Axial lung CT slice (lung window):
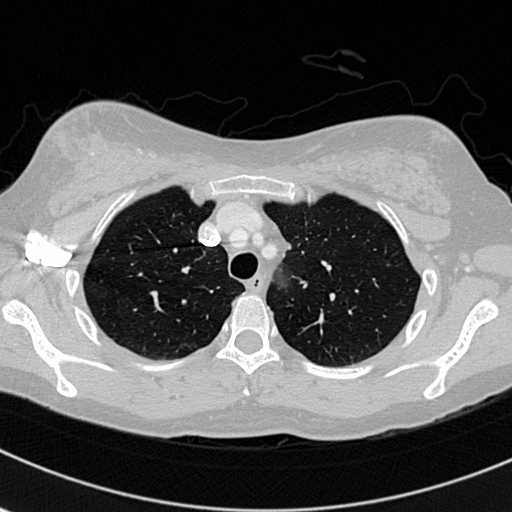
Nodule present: no